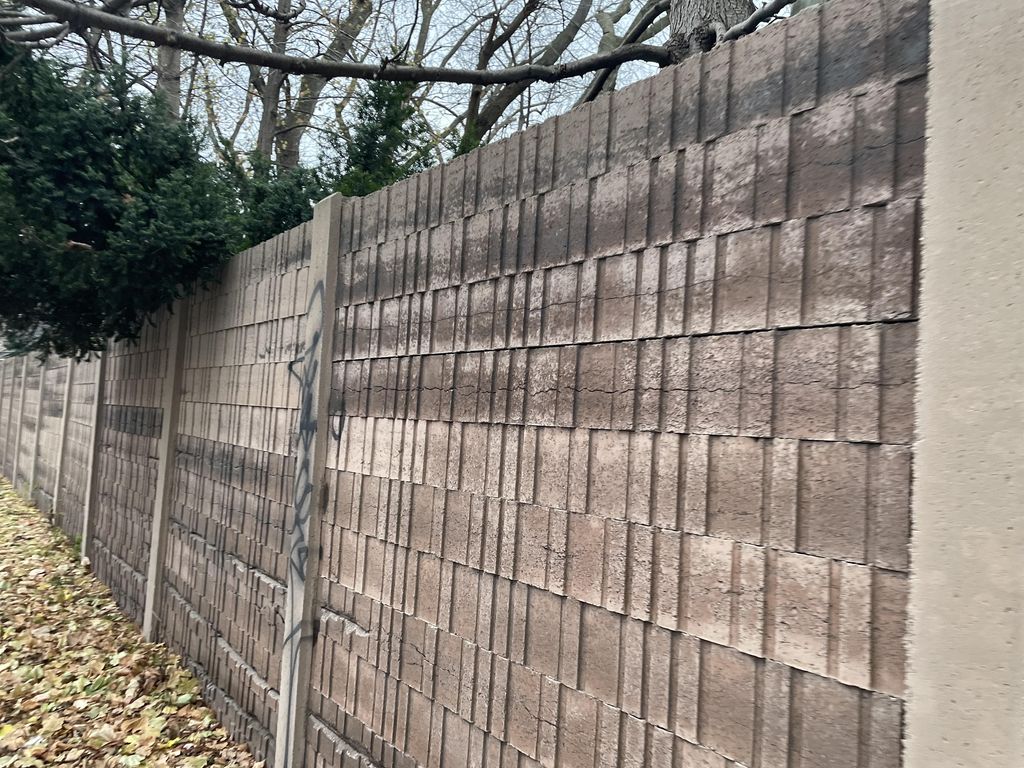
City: toronto